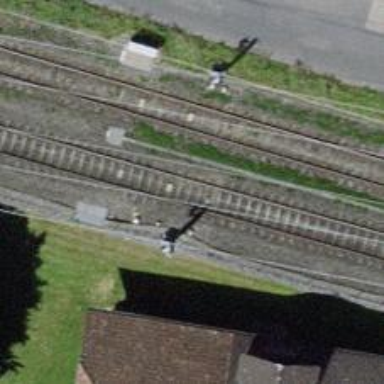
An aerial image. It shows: Railway signal.